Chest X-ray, AP view. Patient: 33 years old, sex M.
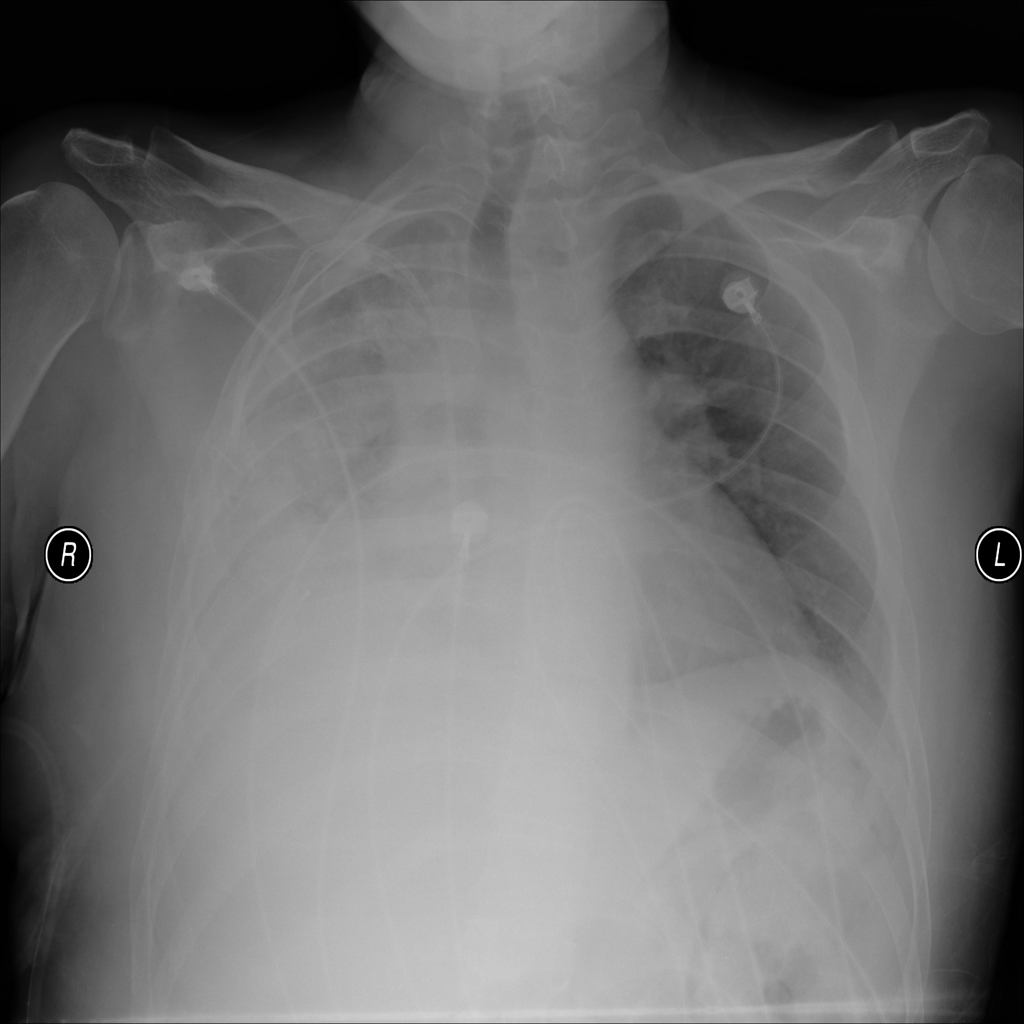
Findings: Consolidation, Effusion